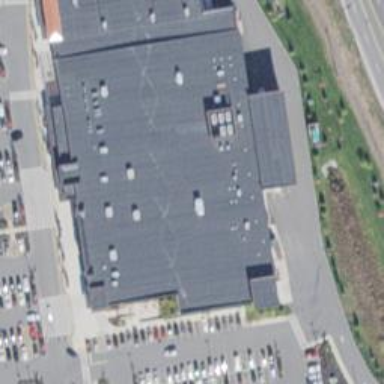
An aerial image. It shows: Supermarket.